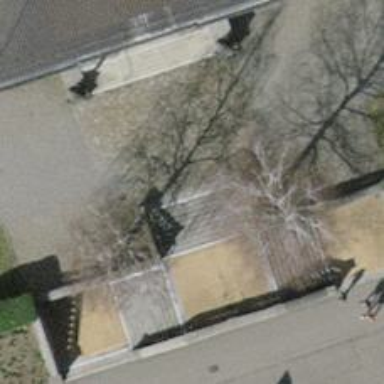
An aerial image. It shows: Steps made of paving stones.